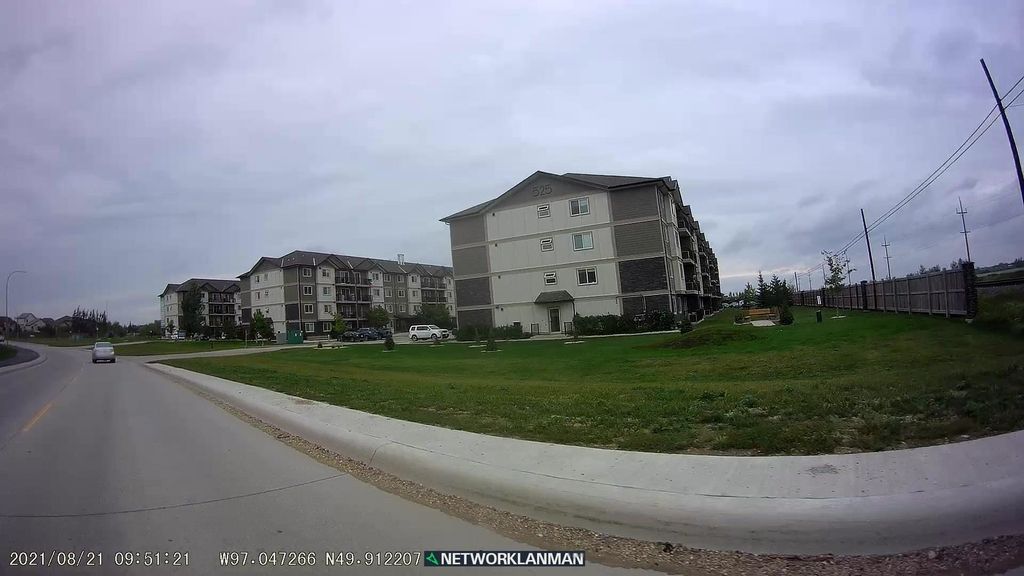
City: winnipeg